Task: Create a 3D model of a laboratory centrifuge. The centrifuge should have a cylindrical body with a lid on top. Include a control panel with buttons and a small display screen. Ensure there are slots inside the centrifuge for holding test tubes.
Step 318:
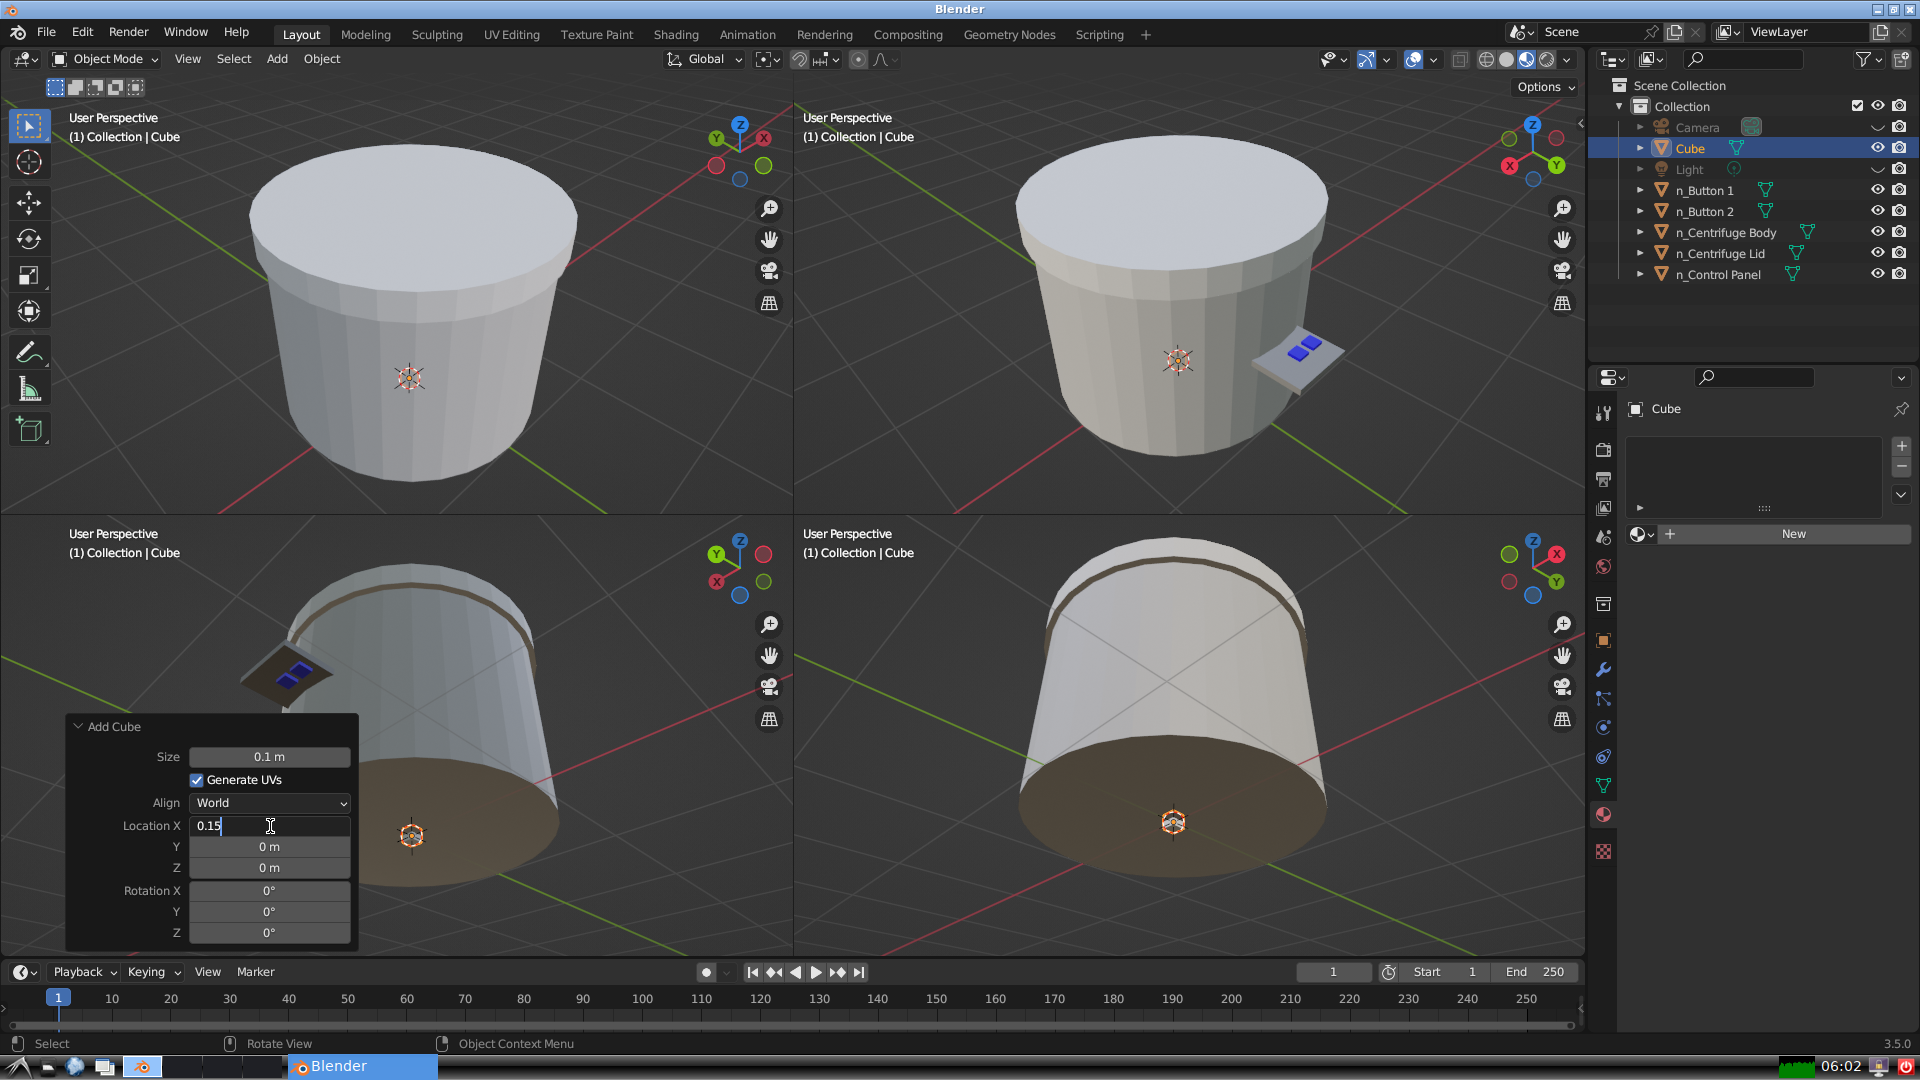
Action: {"key_press": ['Return']}